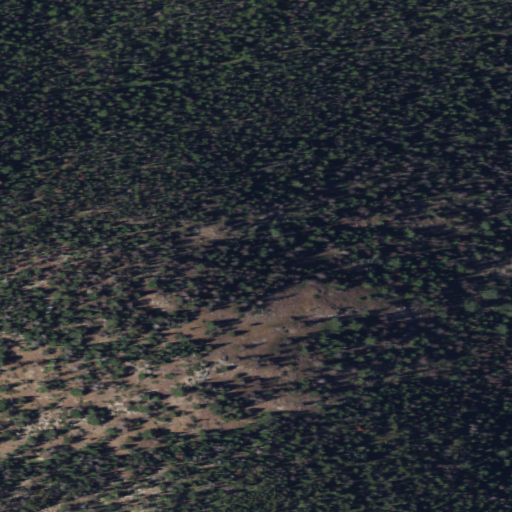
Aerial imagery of mountain in Washington named Jungle Hill containing evergreen forest and shrub